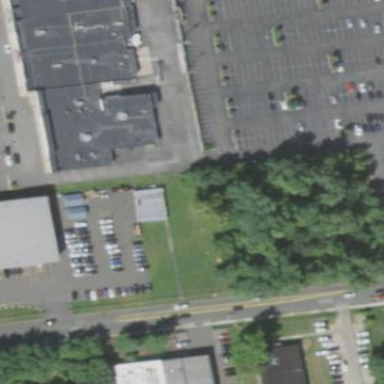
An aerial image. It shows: Retail building.